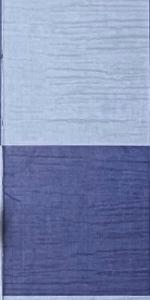
Label: Empty